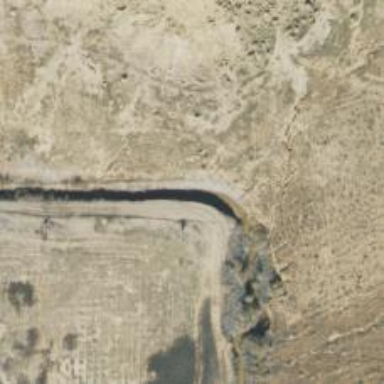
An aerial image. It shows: Canal used for irrigation purposes.